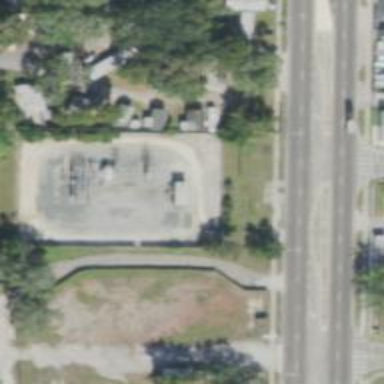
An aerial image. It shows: Outdoor power substation surrounded by fence. The substation is specifically for distribution purposes.